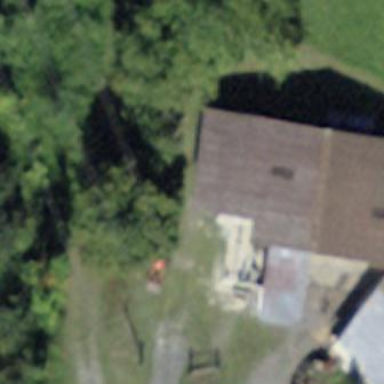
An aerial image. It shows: Rural barn.